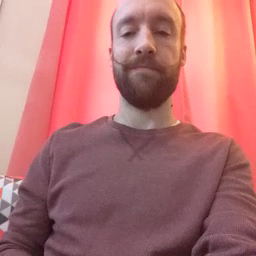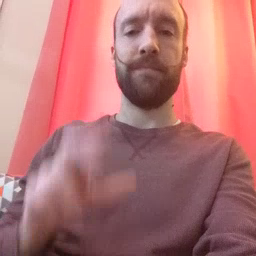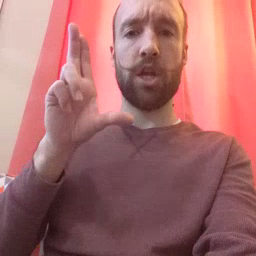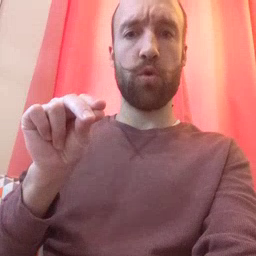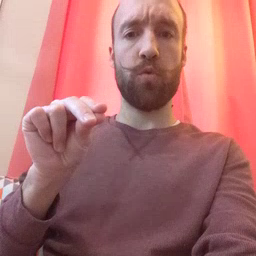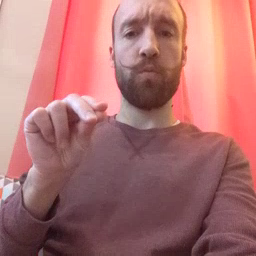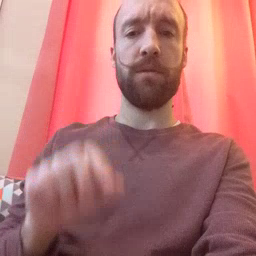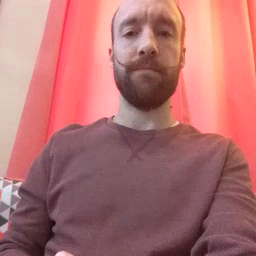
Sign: no